Question: I am stuck with an algorithm where i need to generate n number of figures '1', where 'n<=10^16' and 'n>=1' . I successfully generated n number of ones in a 'for loop' with 'BigInteger' because 'long' as well as 'string' are failed to hold this. But the problem is the time limit of this is '4 sec' and it takes more than '4 sec' for 'n>10^5'. This is clearly generating in 'O(n)'. I think corresponding code is not necessary. I find many websites but can not find any solution. Any better algorithm would be helpful. Thanks.
EDIT: it is a puzzle question where 'n' and 'm' are input and i need to print '111...(n times) mod m' where limits are '1<=N<=10^16' and '2<=M<=10^9'. For example,
Suppose 'n=3' & 'm=3' then print '111%3' which is equal to '0' Suppose 'n=5' & 'm=18' then print '11111%18' which is equal to '5'.If you use 'long' or 'String' then a 'NumberFormatException' is thrown then i change it to 'BigInteger' then exception is gone.
'''
public static void main(String[] ar){
Scanner in= new Scanner(System.in);
int t=in.nextInt();
while(t-->0){
BigInteger n=new BigInteger(Long.toString(in.nextLong()));
BigInteger m=new BigInteger(Long.toString(in.nextLong()));
BigInteger s=new BigInteger("1");
for(long i=1;i<n.intValue();i++)
s = s.multiply(new BigInteger("10")).add(new BigInteger("1"));
System.out.println(s.mod(m));
}
'''

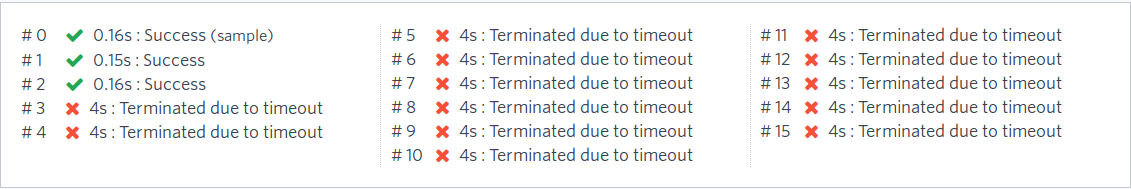
Answer: If S(n) is n ones, then these equations hold:
'''
S(1) = 1
S(2n) = S(n) * (10^n + 1)
S(n+1) = S(n) * 10 + 1
'''
You can use these two recurrences (modulo m) to compute S(n) modulo m.
'''
S(n) % m =
1 [if n is 1]
((S(n/2) % m) * ((10^{n/2} % m) + 1)) % m [if n is even]
((S(n-1) % m)) * 10 + 1) % m [if n is odd]
'''
You still need to be able to compute 10^n % m efficiently, and while this can be done using exponentiation by squaring, one can also use the fact that 10^n = 9*S(n)+1.
Using this latter relation between 10^n and S(n), one gets to this set of equations which are easily coded up as a recursive (or iterative) program:
'''
S(n) % m =
1 [if n is 1]
x*(9x+2) % m where x = S(n/2)%m [if n is even]
((S(n-1) % m) * 10 + 1) % m [if n is odd]
'''
In Python this gives a run-time for n=10^16, m=10^9 of 0.017s on my laptop, which is well within the 4s deadline.